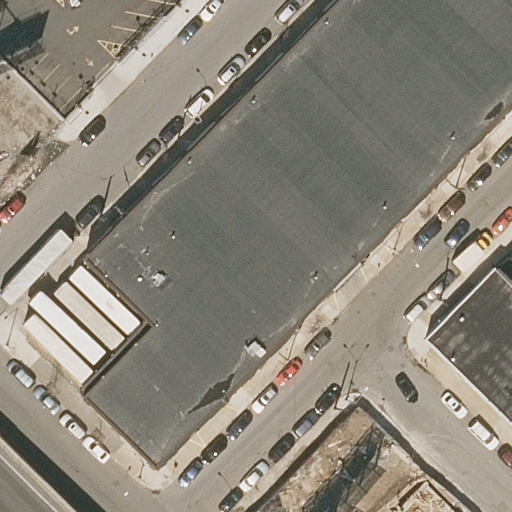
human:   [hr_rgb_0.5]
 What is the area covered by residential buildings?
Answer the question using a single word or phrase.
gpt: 1115m2

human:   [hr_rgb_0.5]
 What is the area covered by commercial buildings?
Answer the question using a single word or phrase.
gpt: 0m2

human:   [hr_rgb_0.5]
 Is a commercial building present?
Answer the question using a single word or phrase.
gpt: no

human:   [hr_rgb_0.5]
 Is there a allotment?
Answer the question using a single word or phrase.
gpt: no

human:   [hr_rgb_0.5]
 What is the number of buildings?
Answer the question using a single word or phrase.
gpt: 2

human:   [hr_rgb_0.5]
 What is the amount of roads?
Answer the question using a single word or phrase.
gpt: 8

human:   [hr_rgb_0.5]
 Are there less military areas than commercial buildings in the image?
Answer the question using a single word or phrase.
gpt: no

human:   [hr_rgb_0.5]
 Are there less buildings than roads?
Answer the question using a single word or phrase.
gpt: yes

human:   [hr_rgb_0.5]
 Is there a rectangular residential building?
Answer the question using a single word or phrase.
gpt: yes

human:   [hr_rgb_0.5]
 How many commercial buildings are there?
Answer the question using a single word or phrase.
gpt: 0

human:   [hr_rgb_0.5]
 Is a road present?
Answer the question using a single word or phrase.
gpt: yes

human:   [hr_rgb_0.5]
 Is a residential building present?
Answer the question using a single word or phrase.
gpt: yes

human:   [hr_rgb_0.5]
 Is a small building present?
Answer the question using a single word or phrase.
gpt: no

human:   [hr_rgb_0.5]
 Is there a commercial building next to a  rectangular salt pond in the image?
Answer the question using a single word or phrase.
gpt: no

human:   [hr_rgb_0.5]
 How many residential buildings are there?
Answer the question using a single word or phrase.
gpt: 2

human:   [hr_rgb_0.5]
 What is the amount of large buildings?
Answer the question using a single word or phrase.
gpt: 1

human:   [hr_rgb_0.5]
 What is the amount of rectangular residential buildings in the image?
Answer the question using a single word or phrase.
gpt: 2

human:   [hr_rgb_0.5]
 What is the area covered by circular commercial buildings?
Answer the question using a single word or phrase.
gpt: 0m2

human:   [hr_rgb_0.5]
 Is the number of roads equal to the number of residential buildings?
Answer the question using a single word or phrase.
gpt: no

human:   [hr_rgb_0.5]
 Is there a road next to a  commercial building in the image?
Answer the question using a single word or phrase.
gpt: no

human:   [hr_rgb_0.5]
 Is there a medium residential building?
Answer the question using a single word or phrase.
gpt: yes

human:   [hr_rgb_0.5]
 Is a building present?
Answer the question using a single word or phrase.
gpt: yes

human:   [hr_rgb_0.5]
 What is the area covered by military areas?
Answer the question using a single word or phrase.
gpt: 0m2

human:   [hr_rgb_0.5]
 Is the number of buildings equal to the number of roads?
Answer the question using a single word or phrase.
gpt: no

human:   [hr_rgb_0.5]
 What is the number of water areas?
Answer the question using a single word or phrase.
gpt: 0

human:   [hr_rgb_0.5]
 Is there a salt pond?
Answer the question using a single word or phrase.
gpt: no

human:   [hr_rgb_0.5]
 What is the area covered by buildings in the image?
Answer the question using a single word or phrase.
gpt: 1115m2

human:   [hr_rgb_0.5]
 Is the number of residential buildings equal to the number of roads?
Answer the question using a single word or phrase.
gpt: no

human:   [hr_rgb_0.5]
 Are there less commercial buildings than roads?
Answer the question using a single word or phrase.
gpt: yes

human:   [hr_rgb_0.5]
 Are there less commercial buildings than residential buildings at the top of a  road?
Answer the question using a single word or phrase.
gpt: yes

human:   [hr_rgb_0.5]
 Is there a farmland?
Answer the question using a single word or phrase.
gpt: no

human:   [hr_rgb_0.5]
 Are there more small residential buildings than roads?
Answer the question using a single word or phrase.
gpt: no

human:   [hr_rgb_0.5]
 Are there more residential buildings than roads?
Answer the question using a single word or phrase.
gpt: no

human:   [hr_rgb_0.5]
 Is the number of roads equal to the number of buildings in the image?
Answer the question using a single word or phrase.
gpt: no

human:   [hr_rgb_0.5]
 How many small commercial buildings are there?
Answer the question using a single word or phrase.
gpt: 0

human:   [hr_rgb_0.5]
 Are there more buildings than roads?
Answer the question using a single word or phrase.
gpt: no

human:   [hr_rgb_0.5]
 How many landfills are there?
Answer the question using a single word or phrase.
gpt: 0

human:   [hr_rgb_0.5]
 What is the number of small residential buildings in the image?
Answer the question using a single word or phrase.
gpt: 0

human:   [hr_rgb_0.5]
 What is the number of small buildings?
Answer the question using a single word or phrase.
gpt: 0

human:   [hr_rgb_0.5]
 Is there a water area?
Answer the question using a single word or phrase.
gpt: no

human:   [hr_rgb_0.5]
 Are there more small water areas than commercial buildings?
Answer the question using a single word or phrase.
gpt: no

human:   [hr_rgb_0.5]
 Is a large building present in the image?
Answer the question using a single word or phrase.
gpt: yes

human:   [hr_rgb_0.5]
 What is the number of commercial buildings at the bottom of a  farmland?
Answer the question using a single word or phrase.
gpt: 0

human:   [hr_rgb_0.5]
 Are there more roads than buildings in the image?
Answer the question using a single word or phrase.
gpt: yes

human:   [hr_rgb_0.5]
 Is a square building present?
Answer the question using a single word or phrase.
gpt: no

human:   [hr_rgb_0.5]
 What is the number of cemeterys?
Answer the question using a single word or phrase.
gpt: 0

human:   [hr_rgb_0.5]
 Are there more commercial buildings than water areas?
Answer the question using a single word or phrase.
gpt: no

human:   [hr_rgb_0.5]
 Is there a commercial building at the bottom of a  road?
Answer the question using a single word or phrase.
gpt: no

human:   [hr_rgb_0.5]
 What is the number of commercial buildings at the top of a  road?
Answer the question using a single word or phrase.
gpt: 0

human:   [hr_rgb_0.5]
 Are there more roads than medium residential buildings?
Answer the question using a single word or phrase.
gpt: yes

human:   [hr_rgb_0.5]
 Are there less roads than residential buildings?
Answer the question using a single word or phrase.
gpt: no

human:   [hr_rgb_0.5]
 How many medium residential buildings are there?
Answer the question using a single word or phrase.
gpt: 1

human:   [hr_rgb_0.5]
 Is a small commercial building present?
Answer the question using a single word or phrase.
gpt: no

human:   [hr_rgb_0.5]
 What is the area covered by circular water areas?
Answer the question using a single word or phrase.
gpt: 0m2

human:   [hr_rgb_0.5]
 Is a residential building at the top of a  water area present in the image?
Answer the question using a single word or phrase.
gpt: no

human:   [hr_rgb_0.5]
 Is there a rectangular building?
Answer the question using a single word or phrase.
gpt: yes

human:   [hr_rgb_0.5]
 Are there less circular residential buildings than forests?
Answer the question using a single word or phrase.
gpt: no

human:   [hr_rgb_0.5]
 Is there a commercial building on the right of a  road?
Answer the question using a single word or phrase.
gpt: no

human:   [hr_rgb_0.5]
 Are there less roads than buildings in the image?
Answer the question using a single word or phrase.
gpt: no

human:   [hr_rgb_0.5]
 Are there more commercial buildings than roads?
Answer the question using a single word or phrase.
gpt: no

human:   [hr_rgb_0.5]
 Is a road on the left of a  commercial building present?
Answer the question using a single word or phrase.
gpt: no

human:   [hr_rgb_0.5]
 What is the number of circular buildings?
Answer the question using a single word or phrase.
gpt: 0

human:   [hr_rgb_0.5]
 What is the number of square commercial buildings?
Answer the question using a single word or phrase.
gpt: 0

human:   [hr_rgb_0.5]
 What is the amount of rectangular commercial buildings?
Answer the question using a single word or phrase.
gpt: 0